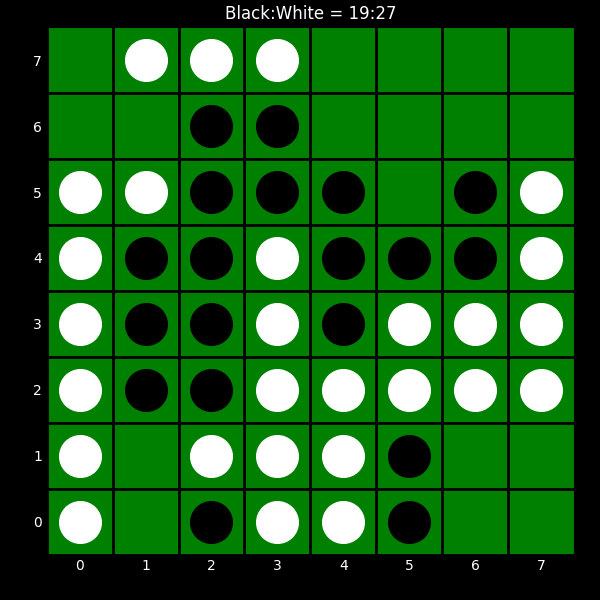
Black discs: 19
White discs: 27